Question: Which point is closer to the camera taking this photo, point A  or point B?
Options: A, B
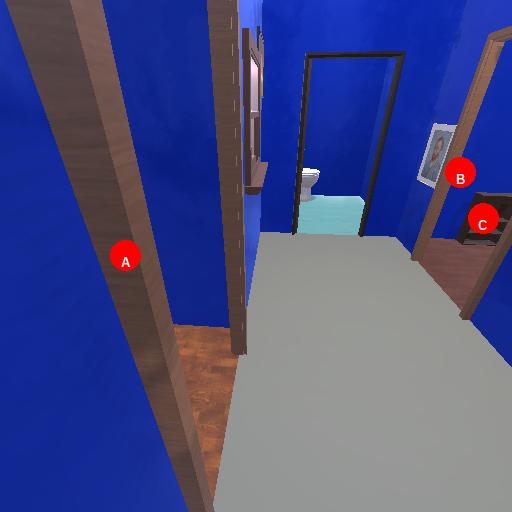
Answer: A